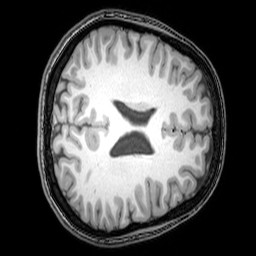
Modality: T1w
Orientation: axial
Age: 22
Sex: female
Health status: healthy
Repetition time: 0.081 s
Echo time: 0.037 s